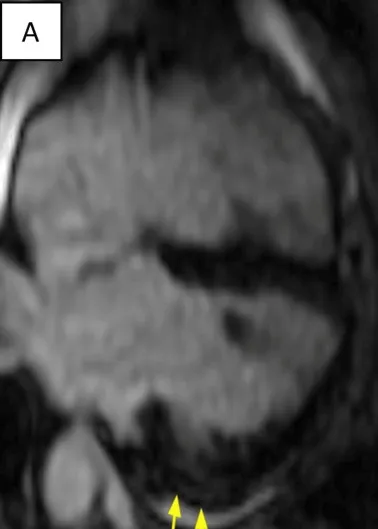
Multifocal areas of late gadolinium enhancement on cardiac MRI (yellow arrows). (A) Four-chamber view of post-contrast T1 images showing late gadolinium enhancement.
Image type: radiology (mri)